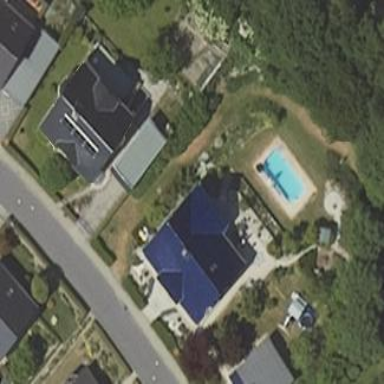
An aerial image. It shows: Simple and straightforward house.